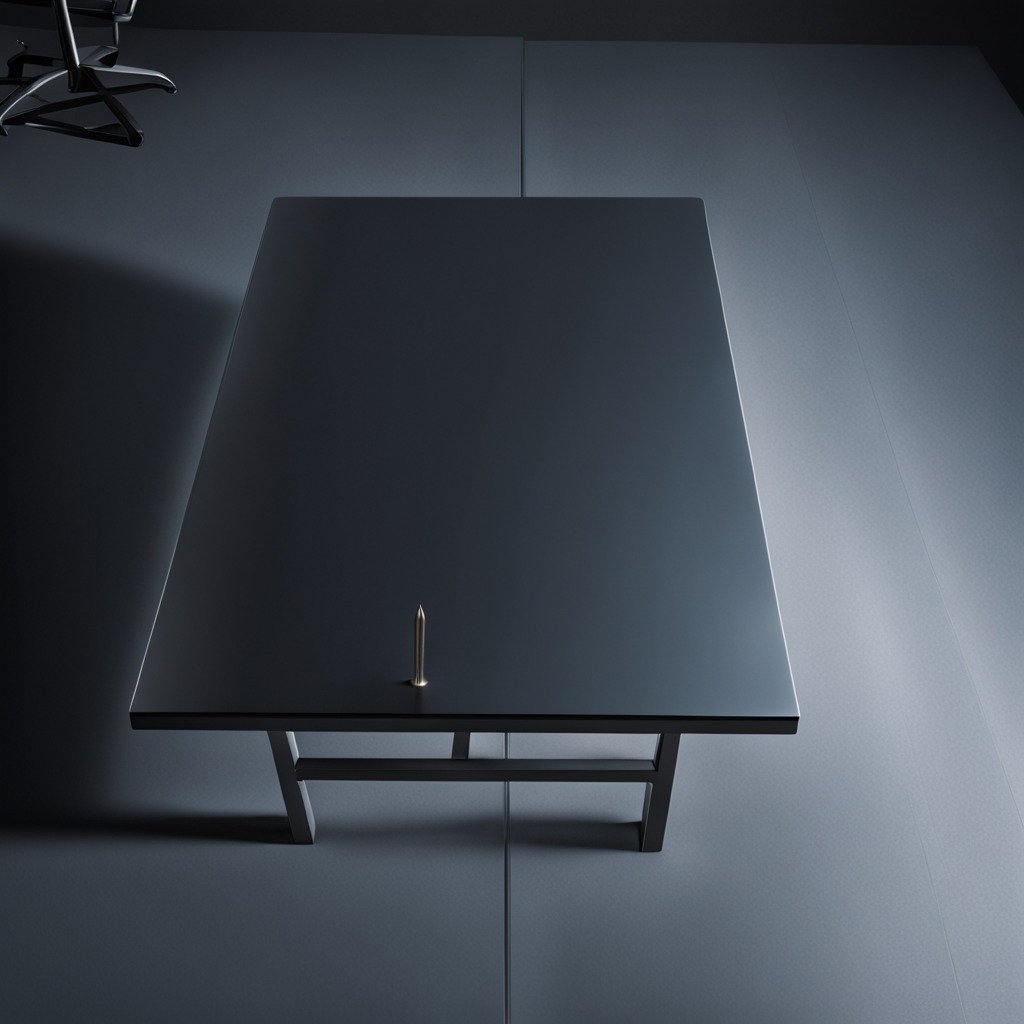
A nail is lying on the tabletop.